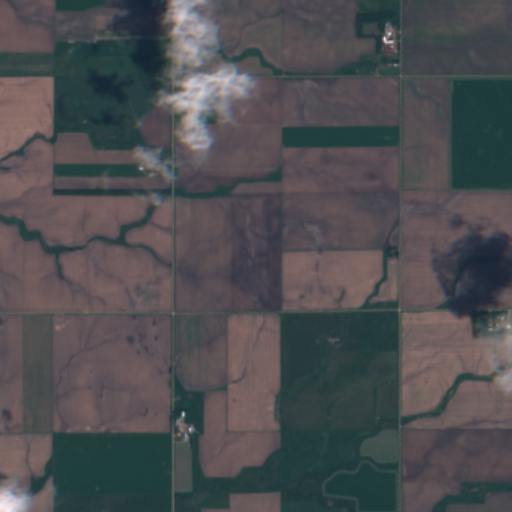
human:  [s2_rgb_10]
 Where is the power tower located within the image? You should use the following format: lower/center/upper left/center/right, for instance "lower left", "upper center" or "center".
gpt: The power tower is located in the upper right of the image.
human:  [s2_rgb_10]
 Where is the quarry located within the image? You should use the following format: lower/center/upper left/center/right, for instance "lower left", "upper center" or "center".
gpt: There is no quarry in the image.